Field crop: maize
Growth stage: 2
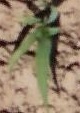
Species: maize